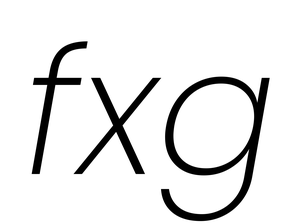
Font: Poppins-ExtraLightItalic